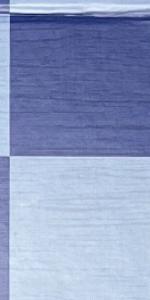
Label: Empty